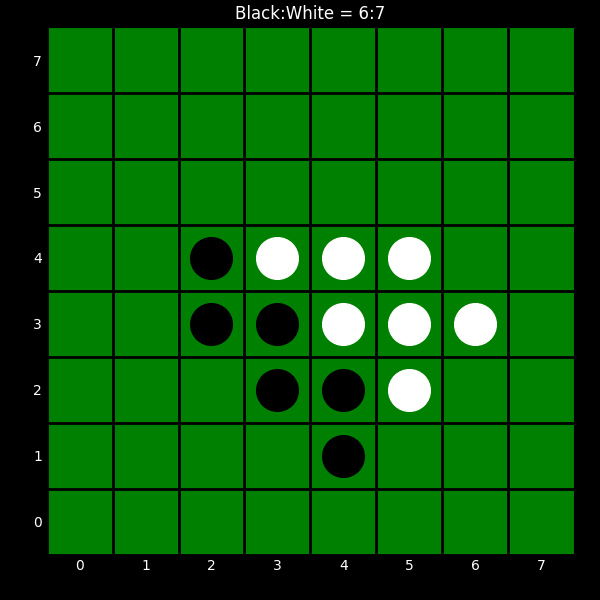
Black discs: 6
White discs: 7